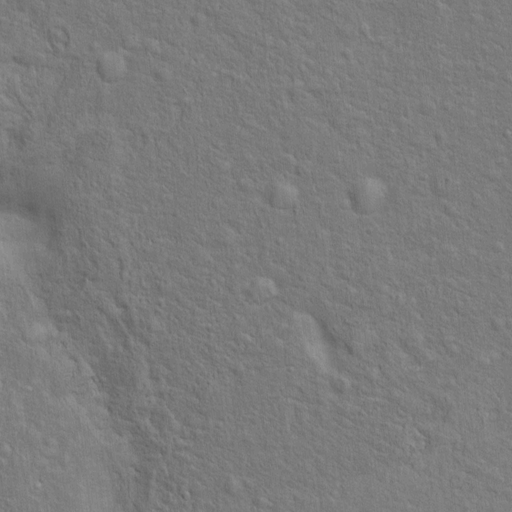
Classes present: Background, Cone